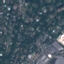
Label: Residential